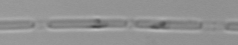
Label: Skeletonema